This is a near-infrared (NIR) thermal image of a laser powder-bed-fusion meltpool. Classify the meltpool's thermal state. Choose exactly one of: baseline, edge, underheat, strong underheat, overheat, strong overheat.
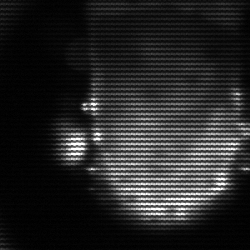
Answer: baseline